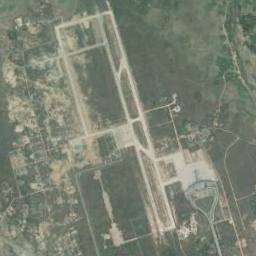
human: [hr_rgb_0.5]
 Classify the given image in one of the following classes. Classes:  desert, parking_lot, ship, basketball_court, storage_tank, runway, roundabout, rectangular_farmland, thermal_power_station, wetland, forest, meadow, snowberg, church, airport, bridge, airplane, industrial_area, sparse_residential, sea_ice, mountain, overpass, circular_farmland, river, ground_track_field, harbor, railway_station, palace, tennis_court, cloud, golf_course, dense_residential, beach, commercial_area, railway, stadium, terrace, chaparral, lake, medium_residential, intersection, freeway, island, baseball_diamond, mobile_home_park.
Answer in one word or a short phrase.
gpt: airport